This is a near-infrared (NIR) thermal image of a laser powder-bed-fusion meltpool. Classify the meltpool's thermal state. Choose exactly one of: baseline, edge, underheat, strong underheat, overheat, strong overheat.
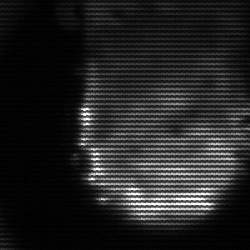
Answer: baseline